Question: I need to make a custom ui which looks like the following image :-

I know how to change the button to that arrow shape and everything else.But I can't understand how to move those close ,restore and minimize buttons to the center and give them round shape (on Windows).
On Googling ,I found how to make custom shape windows but it doesn't meet my requirements.
Can anyone please tell me how to do this or any link.??
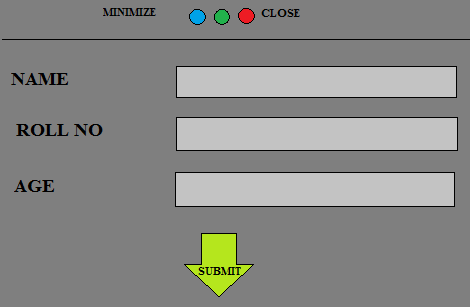
Answer: You will need to create your own title bar as another panel with buttons and then remove the window decoration on the frame.
'''
JFrame frame = new JFrame(...);
frame.setUndecorated(true);
frame.setDefaultCloseOperation(JFrame.EXIT_ON_CLOSE);//This will close the frame and exit
'''
To minimize and maximize, listen for button events and use:
'''
frame.setState(Frame.ICONIFIED);//minimizes
frame.setState(Frame.NORMAL);//restores
'''
See <URL> for details.